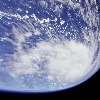
Label: cloud